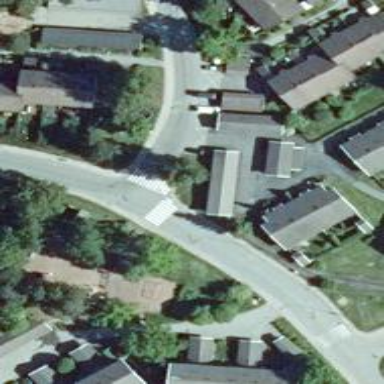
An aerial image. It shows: Uncontrolled crossing on the road.